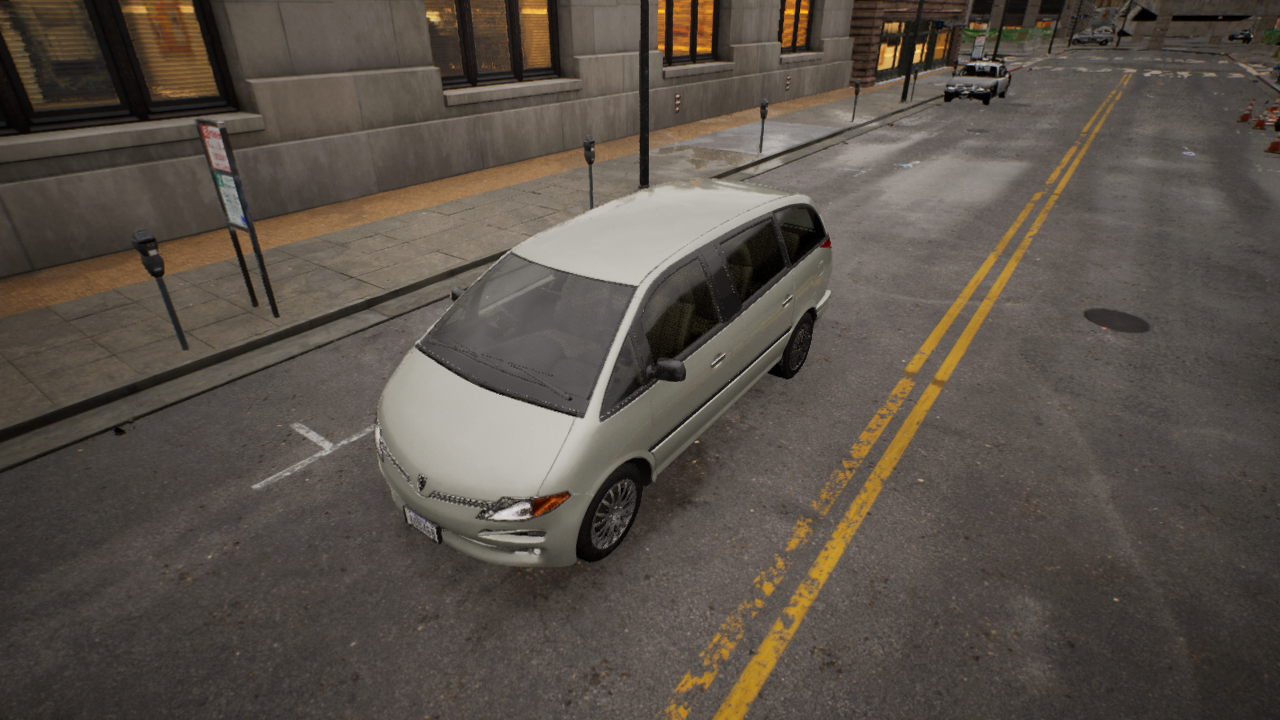
Venue: downtown
Lighting: golden hour
Vehicle rig: minivan